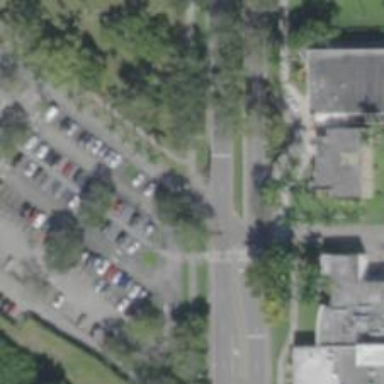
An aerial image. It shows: Zebra crossing on footway.